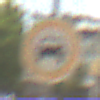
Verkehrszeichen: VerbotKraftwagen
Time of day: MorningAfternoon
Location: Outdoor (Urban)
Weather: Overcast
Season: NotSpecified
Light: Natural